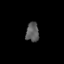
Tissue: lung
Cell type: Fibroblasts
Senescence score: 0.2077
Nuclear area (px): 250
Mean DAPI intensity: 89.6